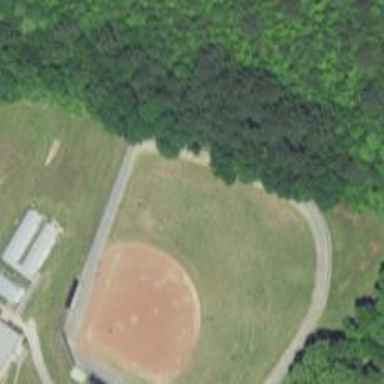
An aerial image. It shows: Baseball pitch for leisure and sports activities.